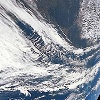
Label: cloud